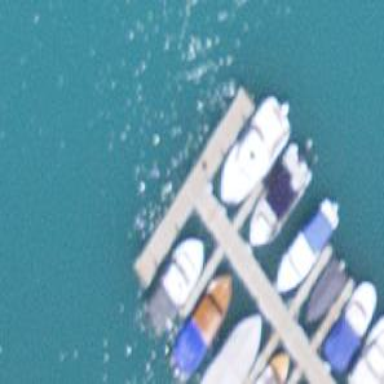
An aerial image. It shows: Man-made pier.